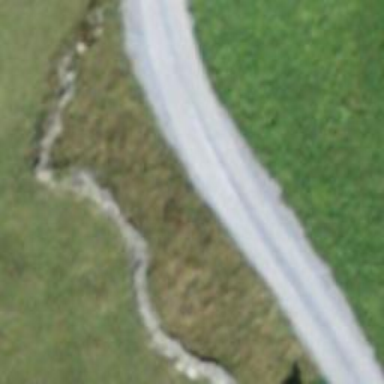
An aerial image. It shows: Wall made of dry stone.